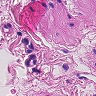
Metastatic tissue present: no